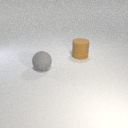
large brown rubber cylinder behind large gray rubber sphere